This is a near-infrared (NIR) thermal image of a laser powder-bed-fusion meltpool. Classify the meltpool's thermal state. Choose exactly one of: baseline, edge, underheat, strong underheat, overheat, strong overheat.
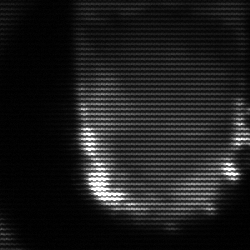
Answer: baseline